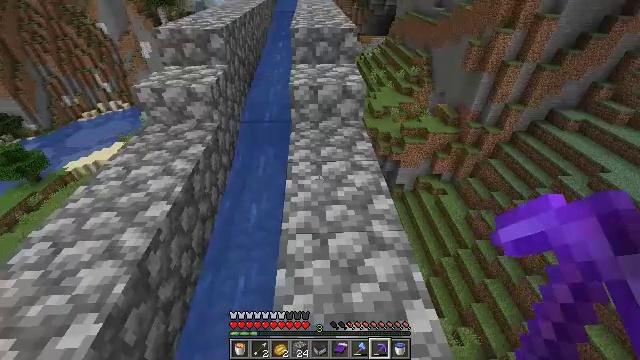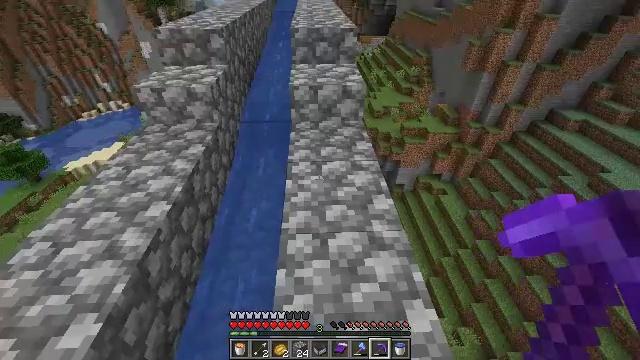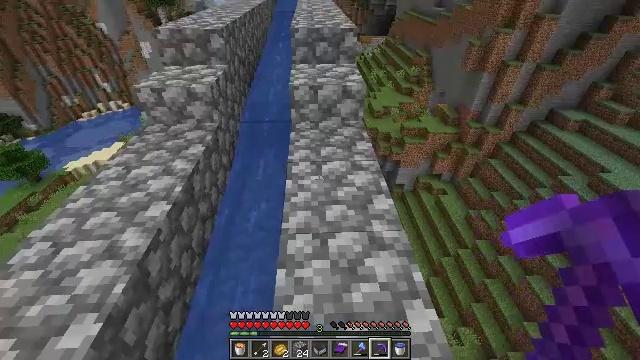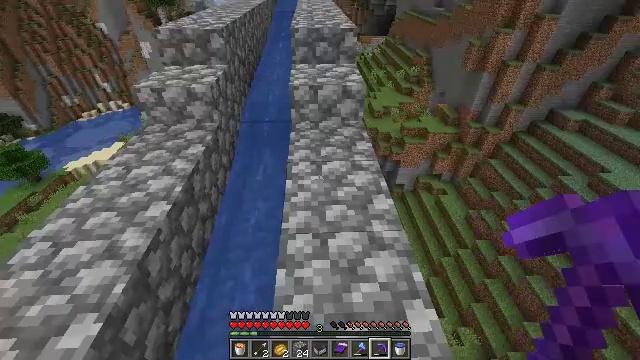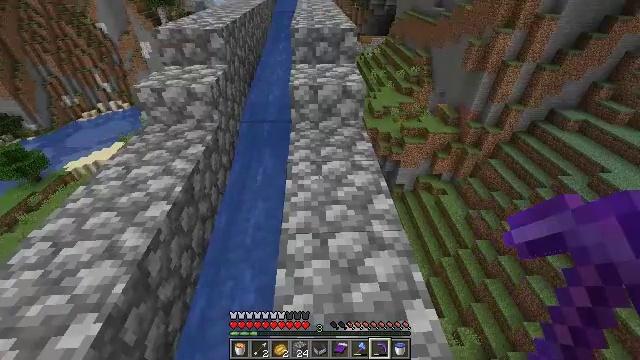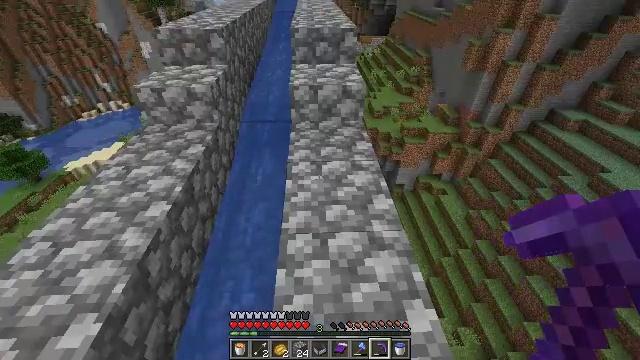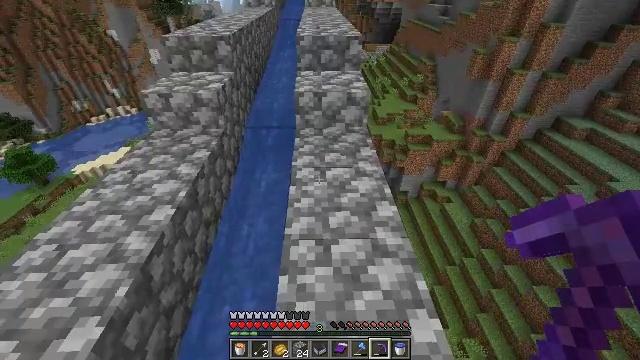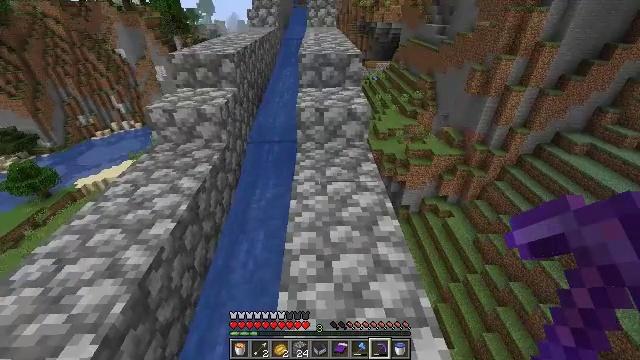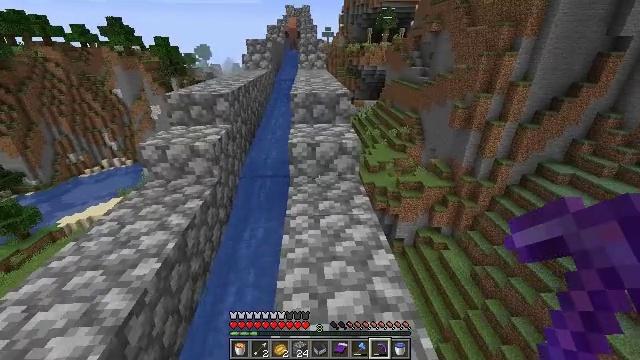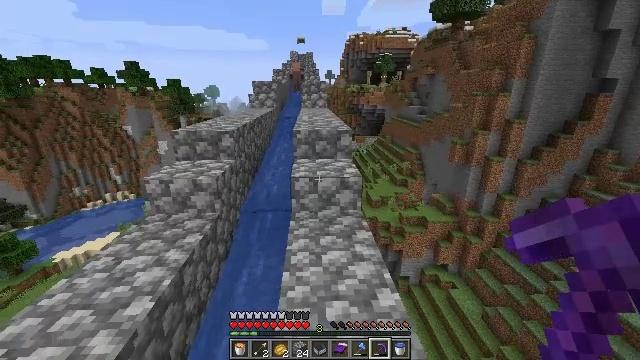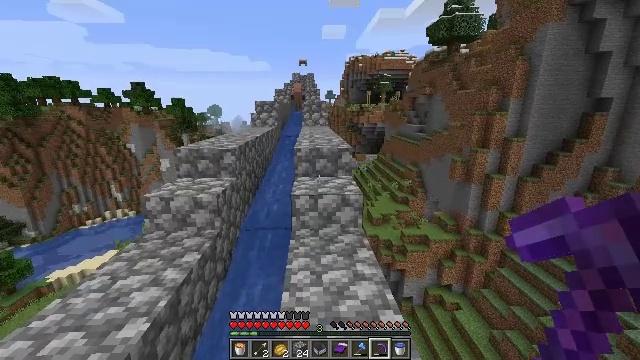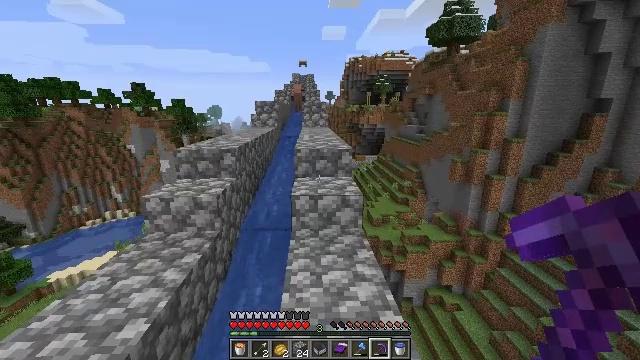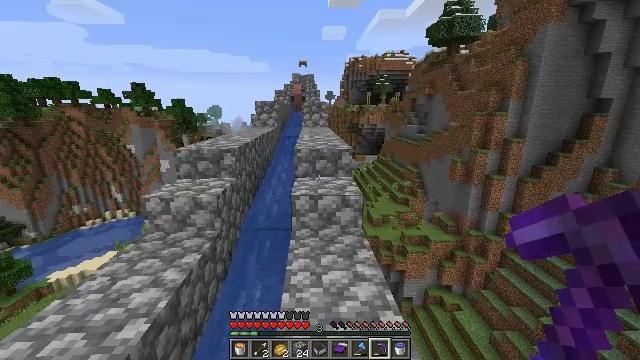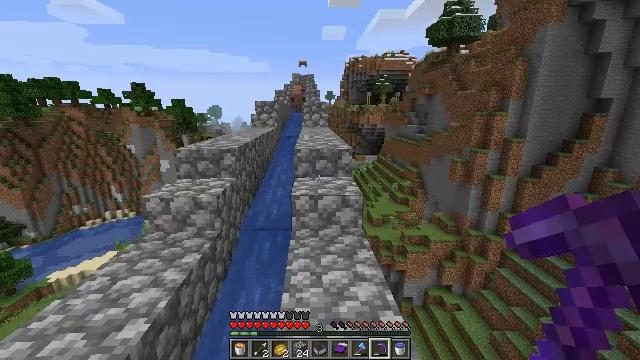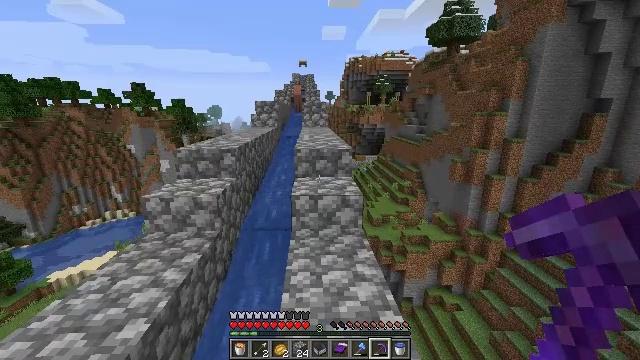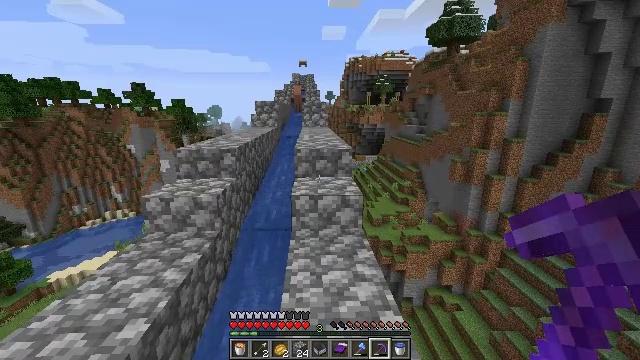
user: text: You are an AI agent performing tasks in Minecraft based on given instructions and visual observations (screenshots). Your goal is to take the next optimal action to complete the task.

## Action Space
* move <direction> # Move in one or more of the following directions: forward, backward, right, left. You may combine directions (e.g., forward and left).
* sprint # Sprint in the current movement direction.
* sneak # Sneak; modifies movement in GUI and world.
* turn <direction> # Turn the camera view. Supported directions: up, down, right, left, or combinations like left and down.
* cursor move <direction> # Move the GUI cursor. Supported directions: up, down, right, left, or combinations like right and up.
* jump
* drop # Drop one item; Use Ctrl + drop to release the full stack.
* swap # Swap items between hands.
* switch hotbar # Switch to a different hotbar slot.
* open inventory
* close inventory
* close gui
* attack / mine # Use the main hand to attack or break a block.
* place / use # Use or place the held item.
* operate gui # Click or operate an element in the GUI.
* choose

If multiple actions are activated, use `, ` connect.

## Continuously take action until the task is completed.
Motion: motion action
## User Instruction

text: Collect cobblestone blocks for construction.
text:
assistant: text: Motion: no_op
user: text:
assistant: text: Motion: no_op
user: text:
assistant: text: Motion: no_op
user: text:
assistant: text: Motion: no_op
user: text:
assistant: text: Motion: no_op
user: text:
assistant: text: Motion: turn left and up
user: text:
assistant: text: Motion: turn up
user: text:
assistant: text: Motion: turn right and up
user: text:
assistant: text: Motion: turn up
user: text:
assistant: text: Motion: turn up
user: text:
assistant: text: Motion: no_op
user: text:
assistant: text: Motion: no_op
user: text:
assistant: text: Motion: no_op
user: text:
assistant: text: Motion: no_op
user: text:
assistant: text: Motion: no_op
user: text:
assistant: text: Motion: no_op
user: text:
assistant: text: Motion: no_op
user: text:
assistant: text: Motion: no_op
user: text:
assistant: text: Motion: no_op
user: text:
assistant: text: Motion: no_op
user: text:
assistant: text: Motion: no_op
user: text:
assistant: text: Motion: no_op
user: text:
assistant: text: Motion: no_op
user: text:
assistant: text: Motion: no_op
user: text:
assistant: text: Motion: no_op
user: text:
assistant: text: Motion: no_op
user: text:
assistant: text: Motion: no_op
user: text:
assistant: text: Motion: no_op
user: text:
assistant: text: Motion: no_op
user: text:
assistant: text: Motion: no_op